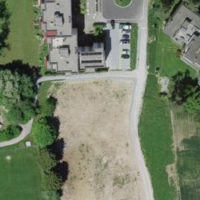
EUNIS habitat code: 54
Species observed at this site:
Apis mellifera